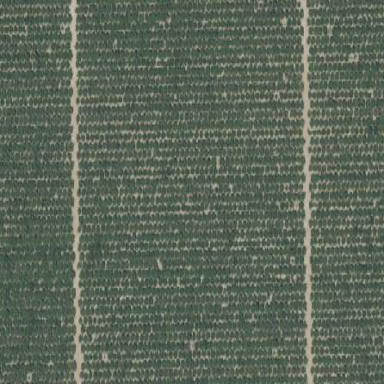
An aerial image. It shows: Orchard filled with almond trees.